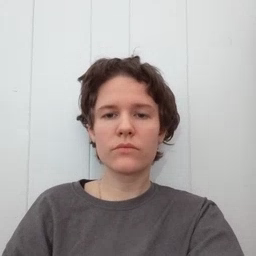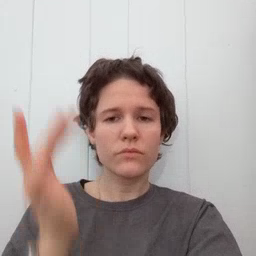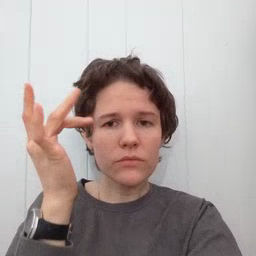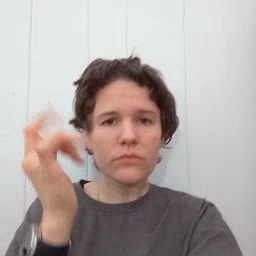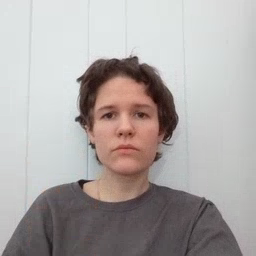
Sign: why